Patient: sex M, age 48
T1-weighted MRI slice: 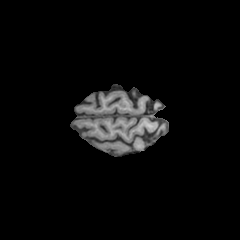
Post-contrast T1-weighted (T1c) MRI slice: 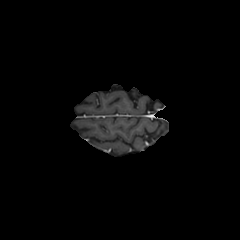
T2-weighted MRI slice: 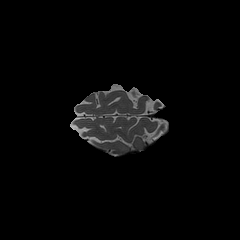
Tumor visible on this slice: no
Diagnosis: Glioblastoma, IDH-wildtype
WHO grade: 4